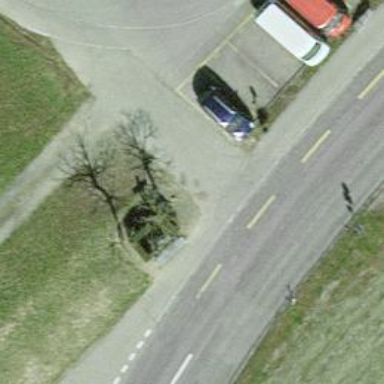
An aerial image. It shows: Wayside cross with historic significance.